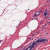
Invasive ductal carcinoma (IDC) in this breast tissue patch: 0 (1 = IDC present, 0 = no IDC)